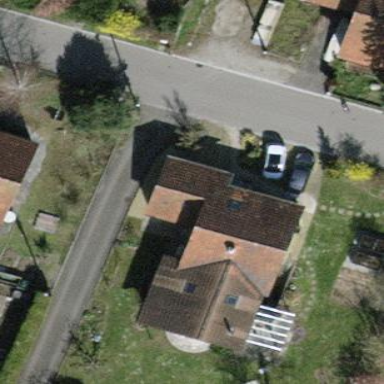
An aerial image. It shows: Building with tile roof.